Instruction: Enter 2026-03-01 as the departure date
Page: home
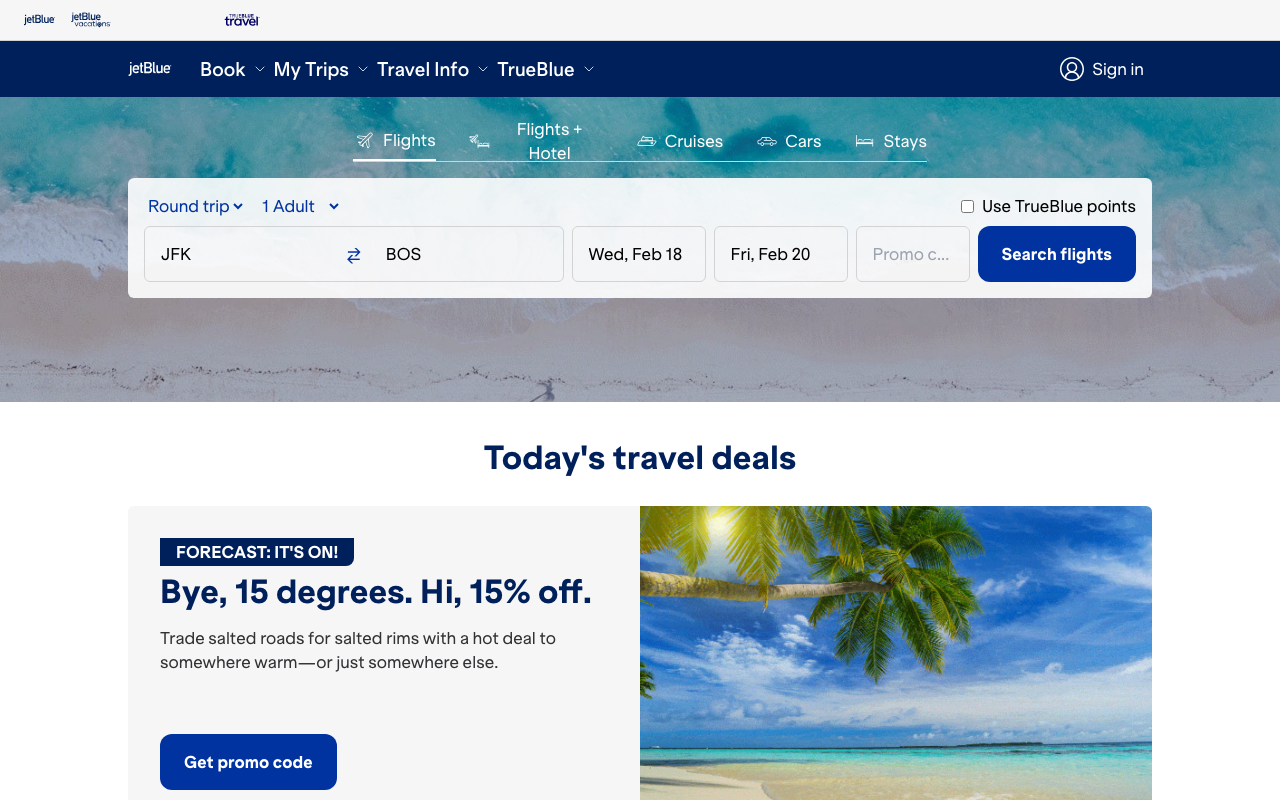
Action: type